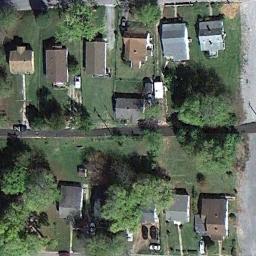
Label: residential